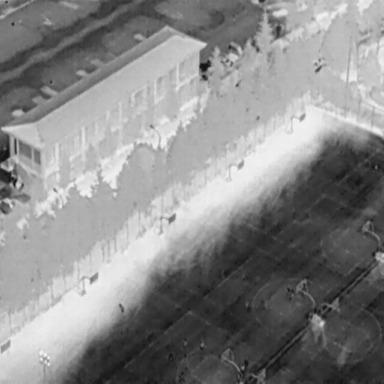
There are ten objects shown in the infrared image, including nine People, and a Car.